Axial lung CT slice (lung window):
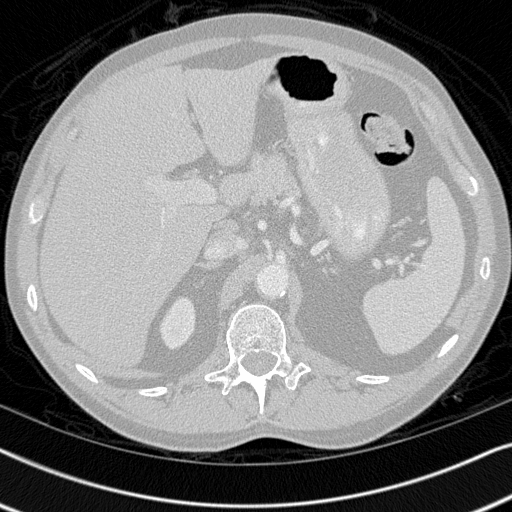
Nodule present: no